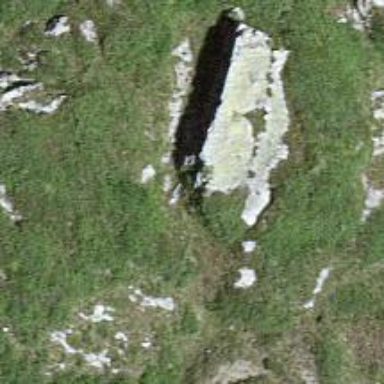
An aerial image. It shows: Natural cliff.